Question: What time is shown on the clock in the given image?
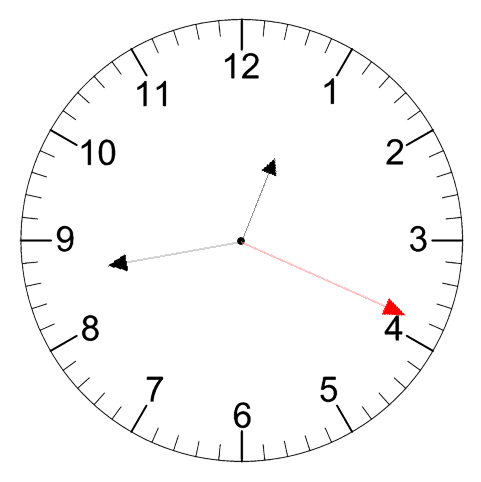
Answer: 12:43:19